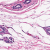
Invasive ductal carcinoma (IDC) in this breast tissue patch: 0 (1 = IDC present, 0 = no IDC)